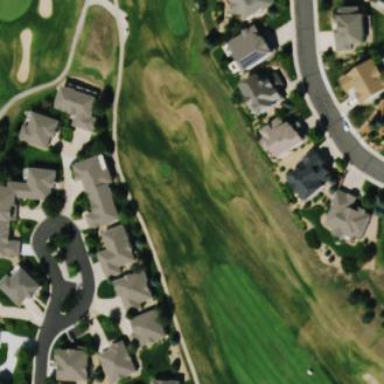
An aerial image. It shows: Golf bunker filled with natural sand.